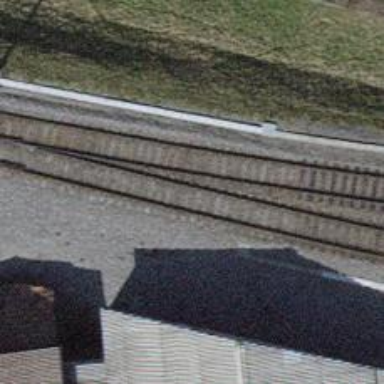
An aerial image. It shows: Single-track railway with electrified contact lines.